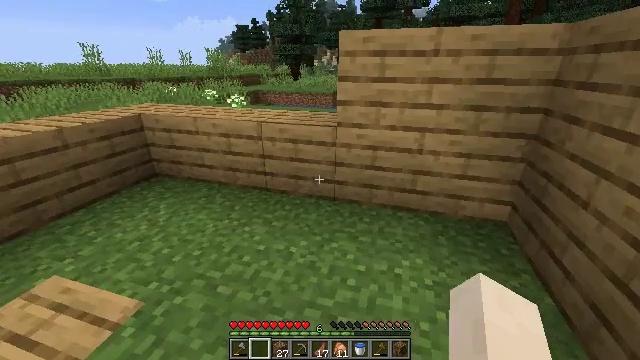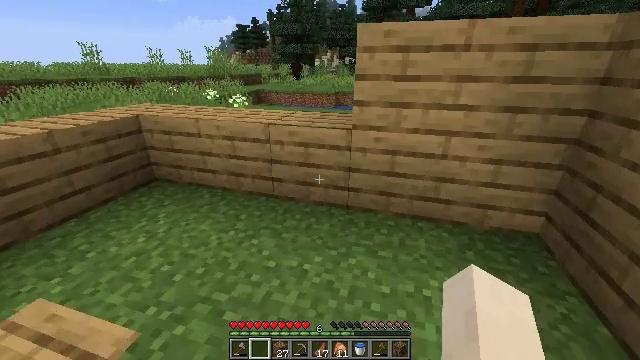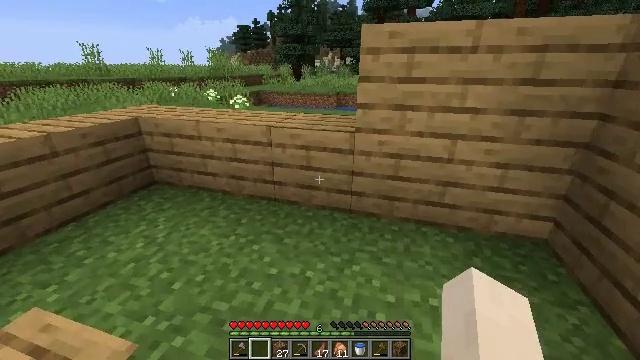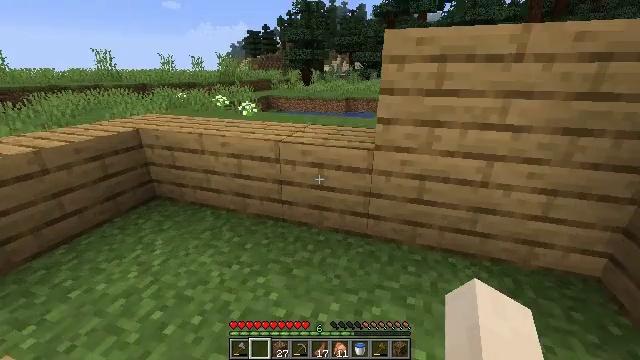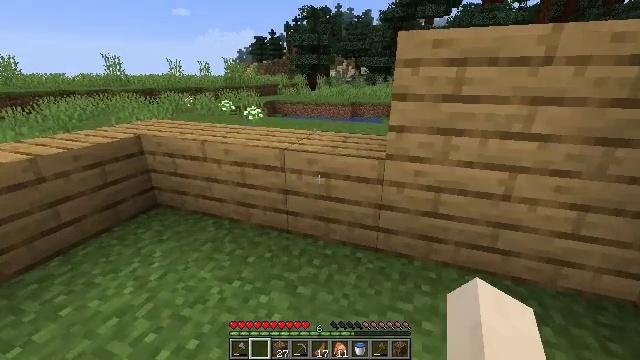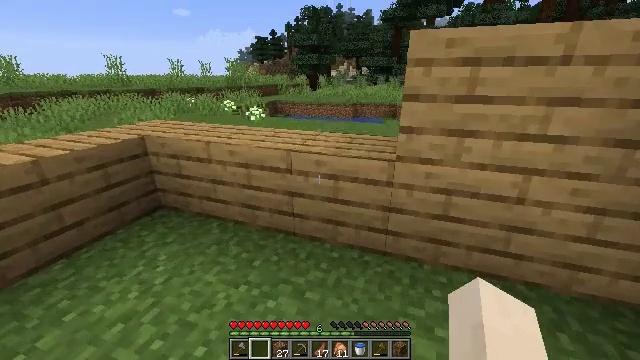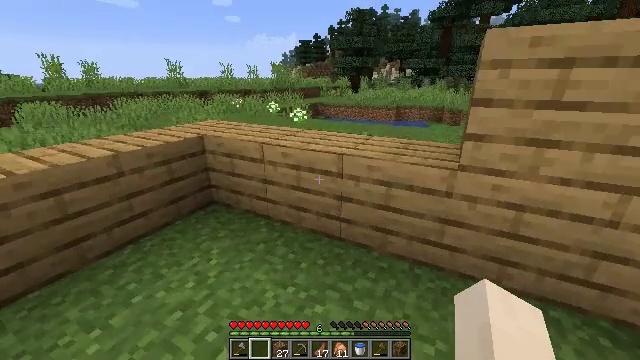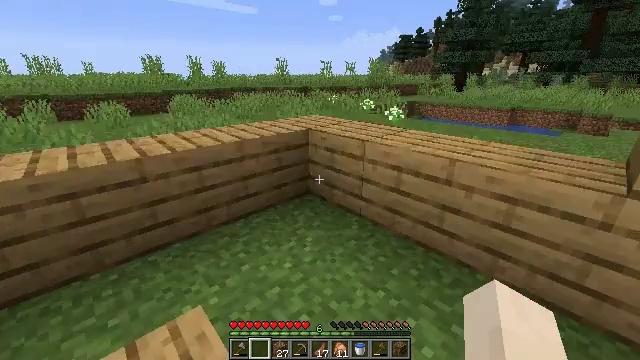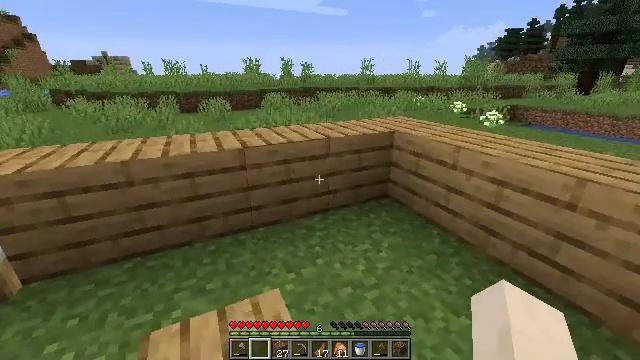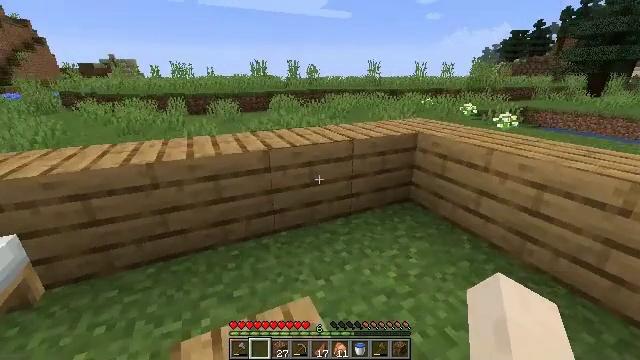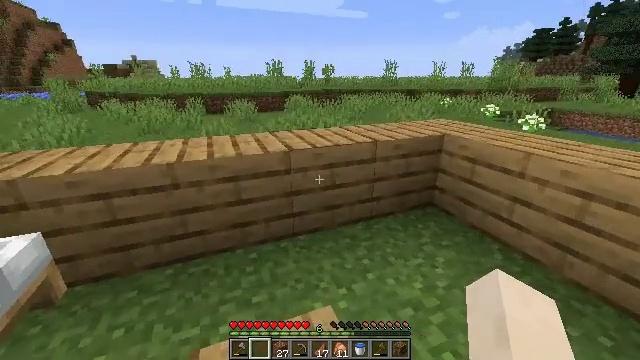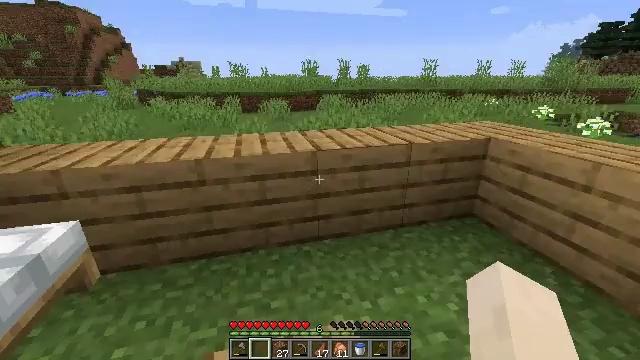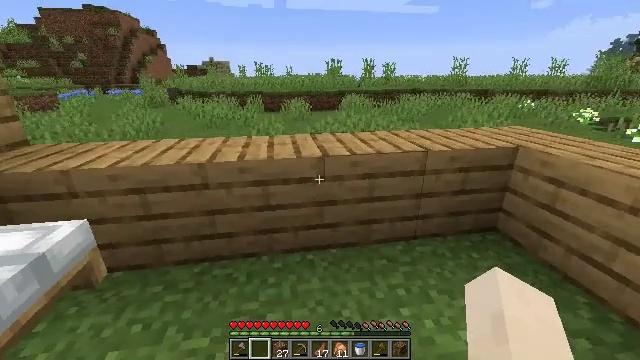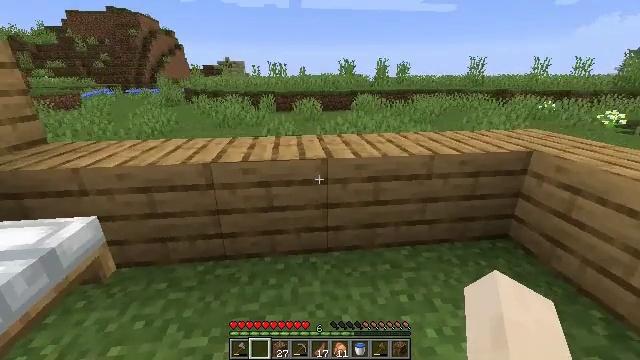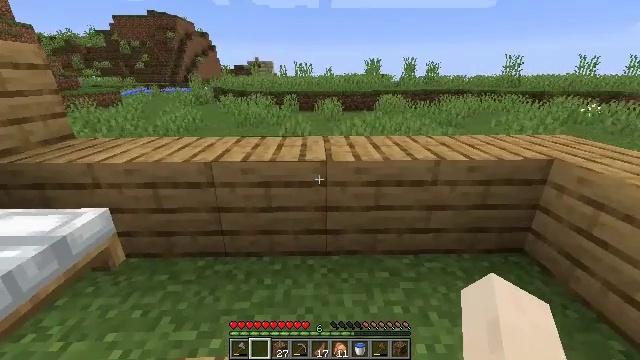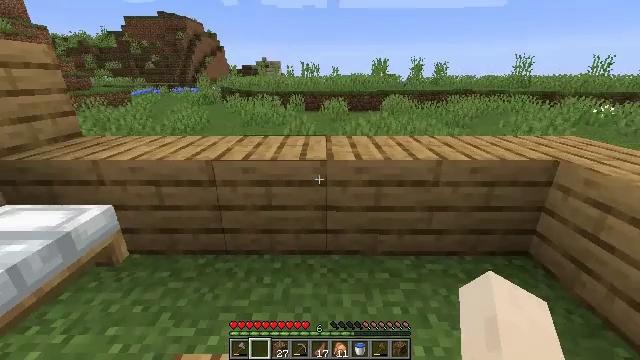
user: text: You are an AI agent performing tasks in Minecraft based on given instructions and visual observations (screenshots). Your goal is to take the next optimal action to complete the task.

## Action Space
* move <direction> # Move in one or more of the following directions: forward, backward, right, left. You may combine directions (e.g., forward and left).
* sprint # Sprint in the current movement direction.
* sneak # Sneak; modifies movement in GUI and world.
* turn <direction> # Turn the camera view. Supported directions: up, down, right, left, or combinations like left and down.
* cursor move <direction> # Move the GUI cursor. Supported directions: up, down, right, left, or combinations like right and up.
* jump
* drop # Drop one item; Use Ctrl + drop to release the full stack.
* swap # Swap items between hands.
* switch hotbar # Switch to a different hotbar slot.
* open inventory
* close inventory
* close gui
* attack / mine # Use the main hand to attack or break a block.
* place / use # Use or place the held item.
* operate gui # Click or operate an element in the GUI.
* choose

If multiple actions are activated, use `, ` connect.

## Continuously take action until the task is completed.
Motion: motion action
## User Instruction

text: Gather some oak planks.
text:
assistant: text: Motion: move forward
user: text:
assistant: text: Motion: move forward
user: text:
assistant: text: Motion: move forward, turn left and up
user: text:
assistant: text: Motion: turn left
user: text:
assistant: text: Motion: move left
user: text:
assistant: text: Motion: move left, turn left
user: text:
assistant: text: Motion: move left, turn left
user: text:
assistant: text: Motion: move left, turn left
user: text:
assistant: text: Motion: move forward and move left
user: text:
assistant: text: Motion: move forward and move right, turn left
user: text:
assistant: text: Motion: move forward and move right, turn left
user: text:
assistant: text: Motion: move right, turn left
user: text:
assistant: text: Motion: move right, turn left
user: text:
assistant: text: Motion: turn left
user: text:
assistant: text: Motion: turn left
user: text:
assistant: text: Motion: turn left
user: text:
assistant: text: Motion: no_op
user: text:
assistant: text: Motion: turn left
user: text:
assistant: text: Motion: turn left
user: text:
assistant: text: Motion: no_op
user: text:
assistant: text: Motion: no_op
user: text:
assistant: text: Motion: no_op
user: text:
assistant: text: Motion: no_op
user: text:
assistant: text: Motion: no_op
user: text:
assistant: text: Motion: turn right and up
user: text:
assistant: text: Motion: turn right
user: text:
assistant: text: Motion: no_op
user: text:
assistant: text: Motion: no_op
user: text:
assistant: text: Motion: turn right
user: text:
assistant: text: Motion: turn right